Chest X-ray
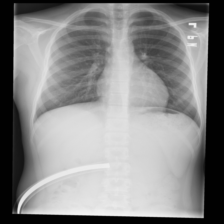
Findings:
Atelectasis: negative
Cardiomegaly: negative
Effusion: negative
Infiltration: negative
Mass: negative
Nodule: negative
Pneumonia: negative
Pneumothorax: negative
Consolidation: negative
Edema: negative
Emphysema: negative
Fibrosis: negative
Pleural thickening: negative
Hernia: negative